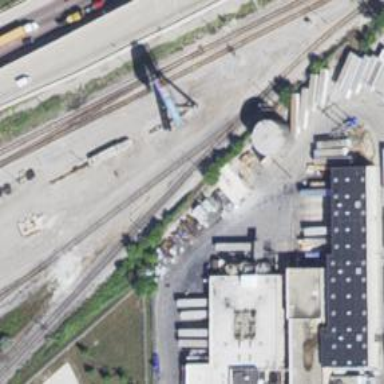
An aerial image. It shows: Abandoned railway yard.